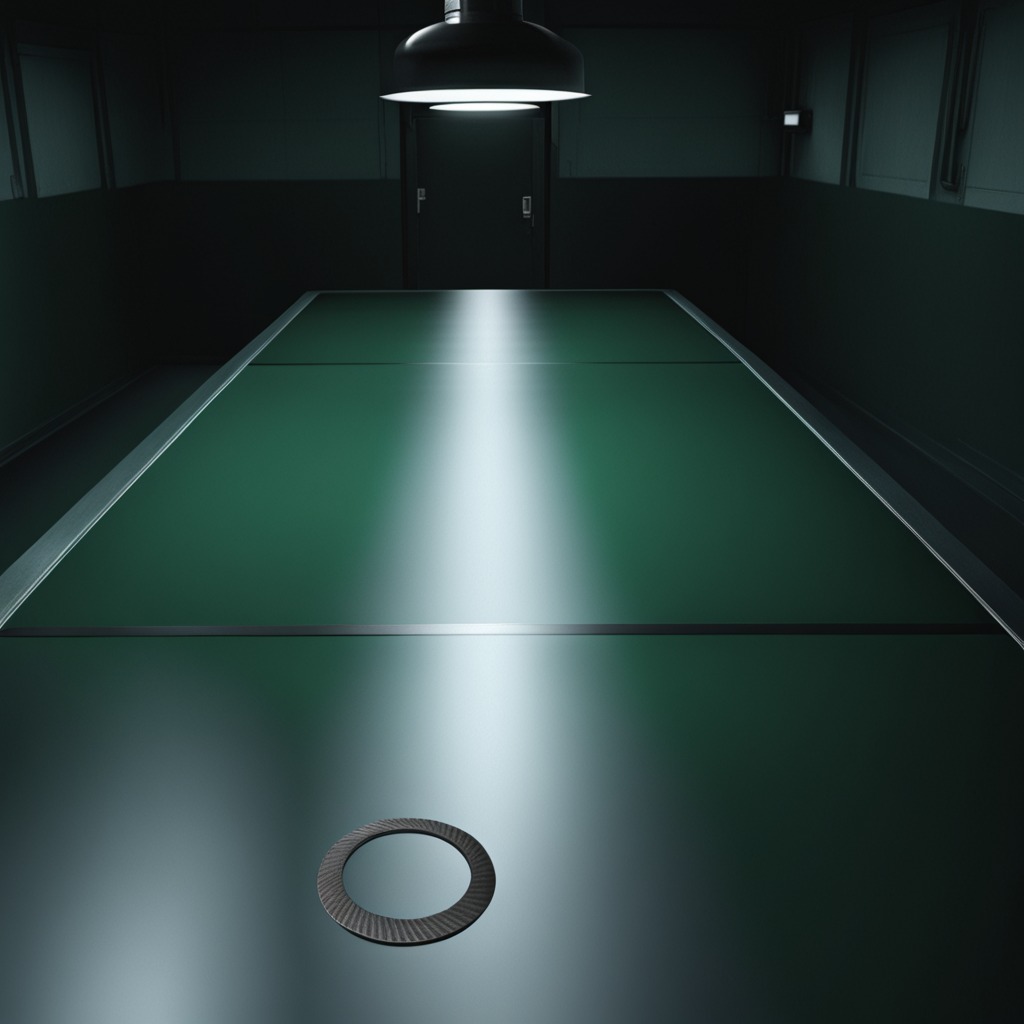
A flat metal washer is lying on a clean empty table in a railway signal maintenance room lit by harsh overhead fluorescents.